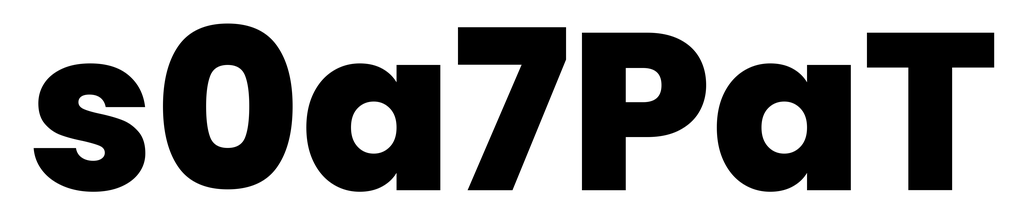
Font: Poppins-ExtraBold